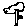
Label: tree